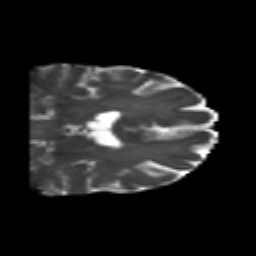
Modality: T2w
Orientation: coronal
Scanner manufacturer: siemens
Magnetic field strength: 3 T
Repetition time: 6.8 s
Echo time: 0.093 s